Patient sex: M
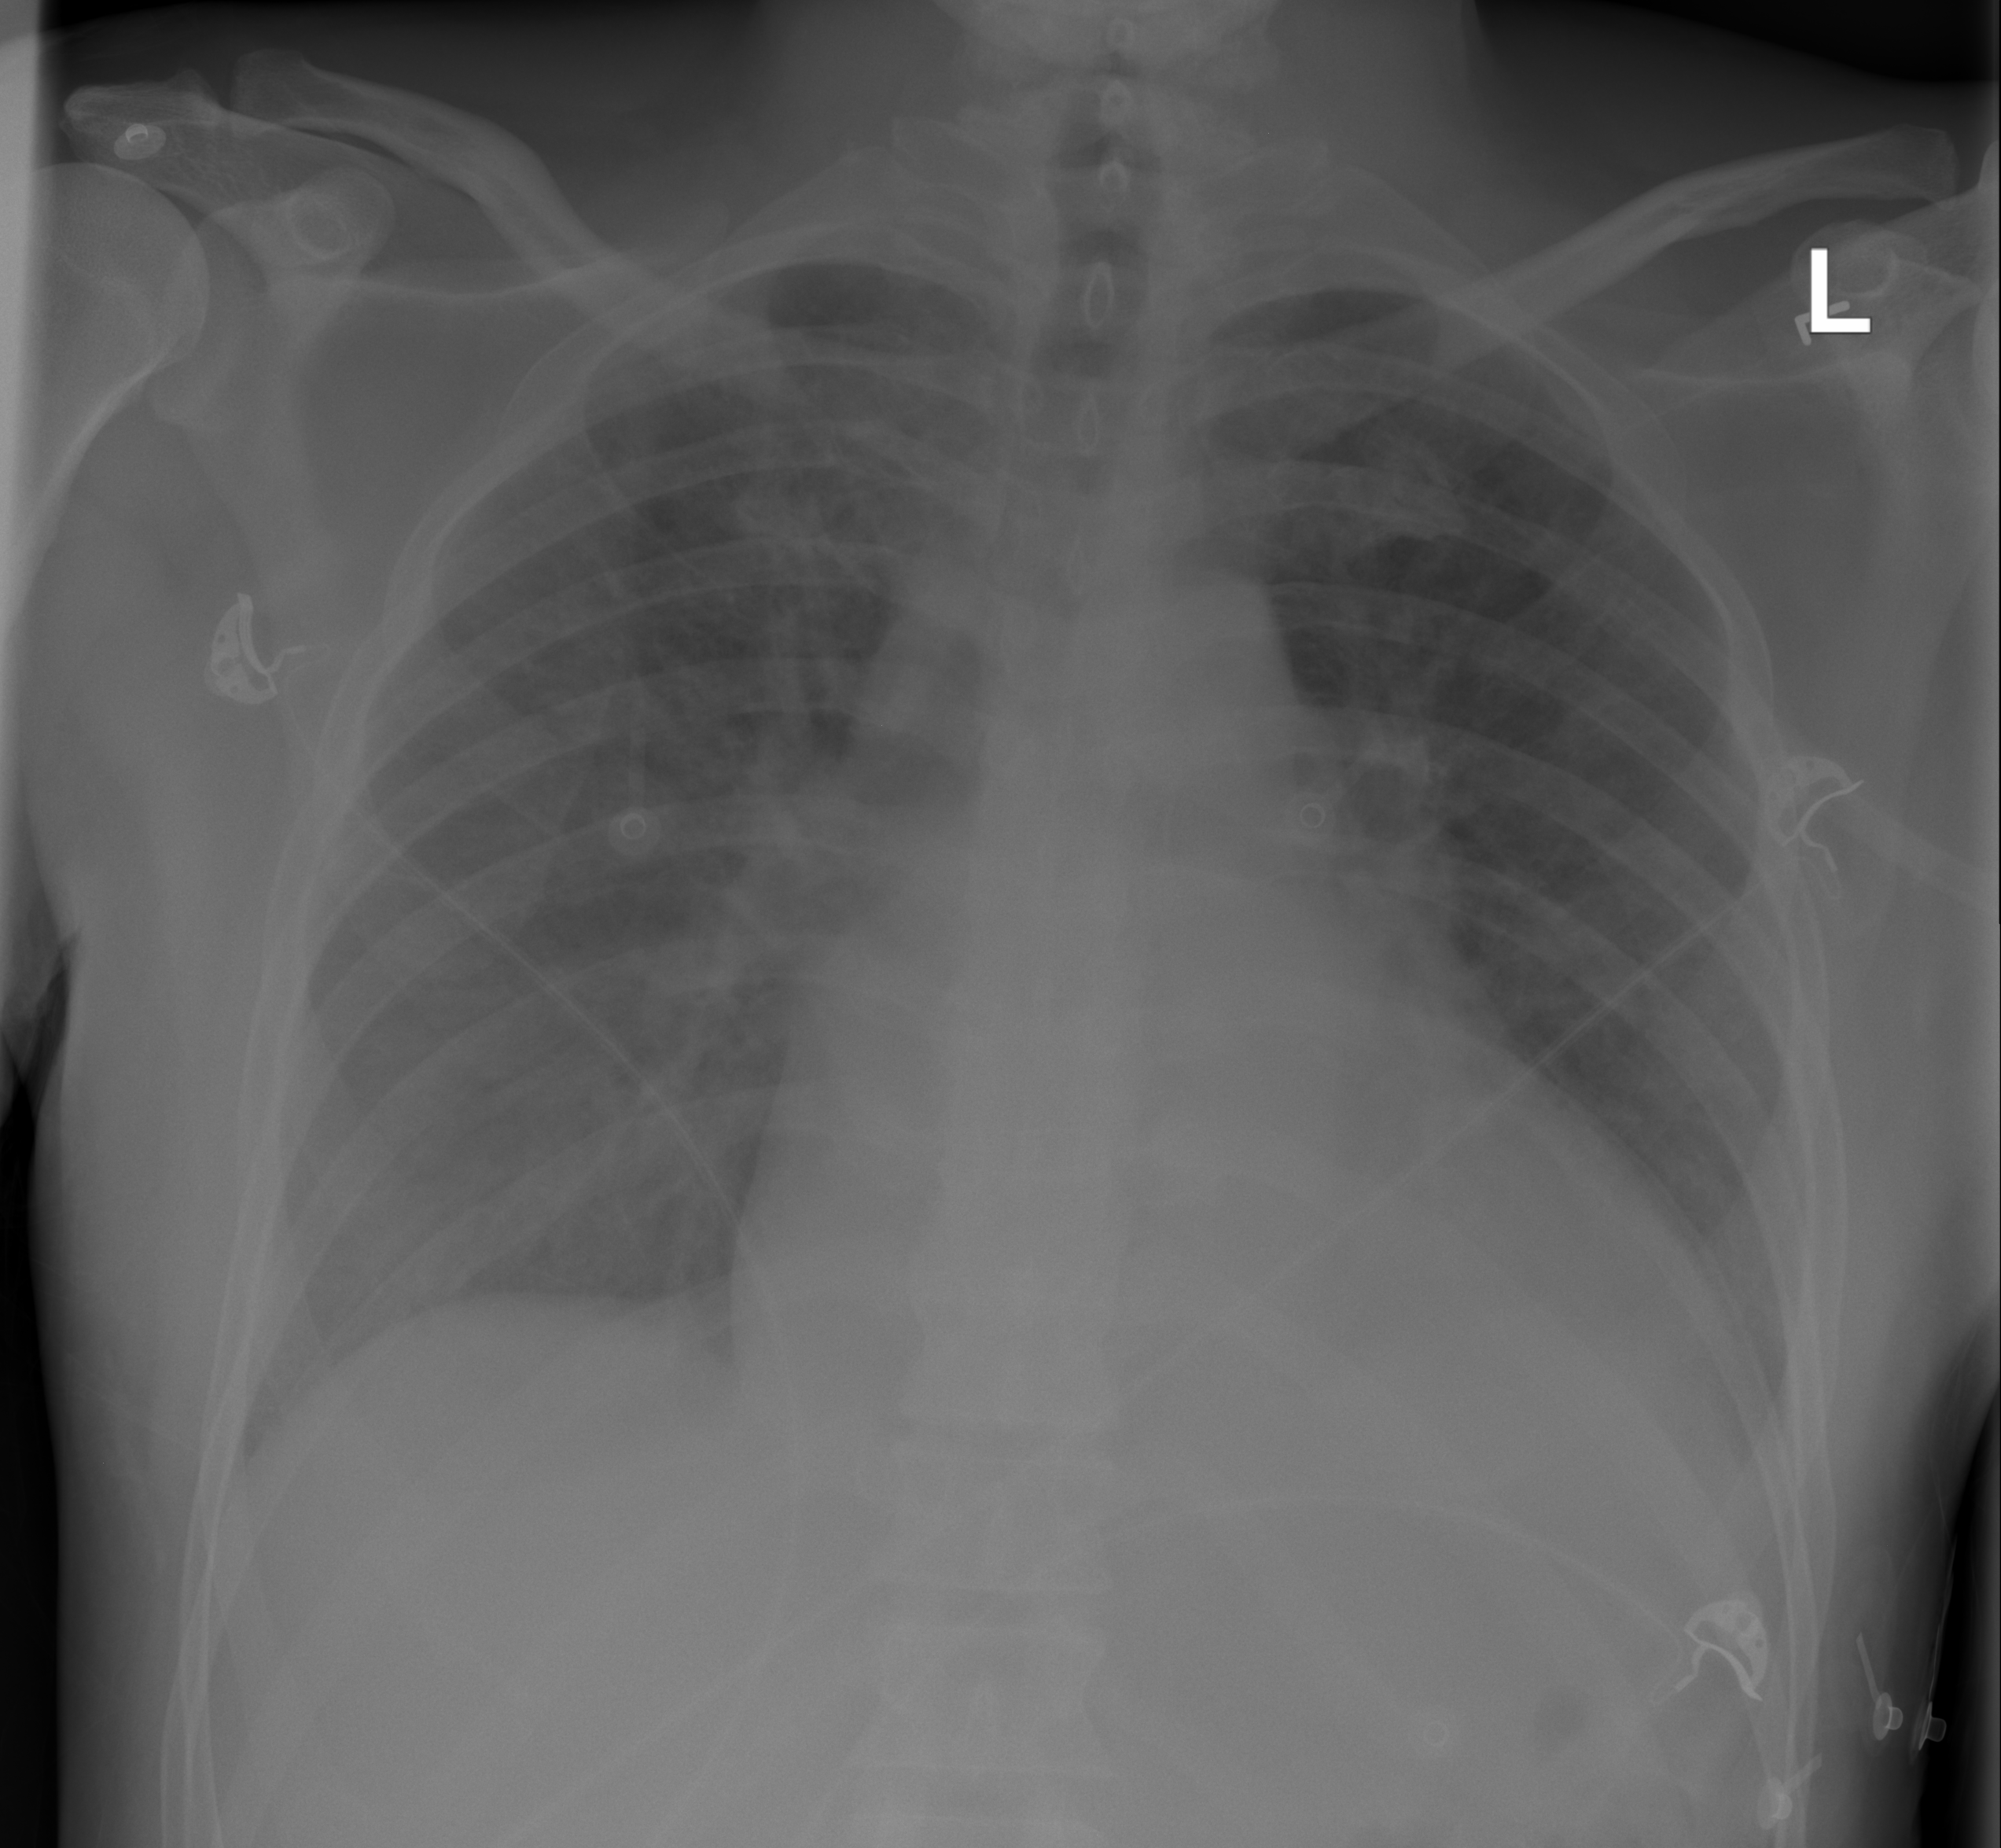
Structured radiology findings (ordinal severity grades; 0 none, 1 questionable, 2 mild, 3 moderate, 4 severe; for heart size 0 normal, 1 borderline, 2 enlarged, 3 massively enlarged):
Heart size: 3
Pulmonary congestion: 1
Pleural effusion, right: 2
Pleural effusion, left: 1
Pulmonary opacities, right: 0
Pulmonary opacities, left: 0
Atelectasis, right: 0
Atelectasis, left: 1